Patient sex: M
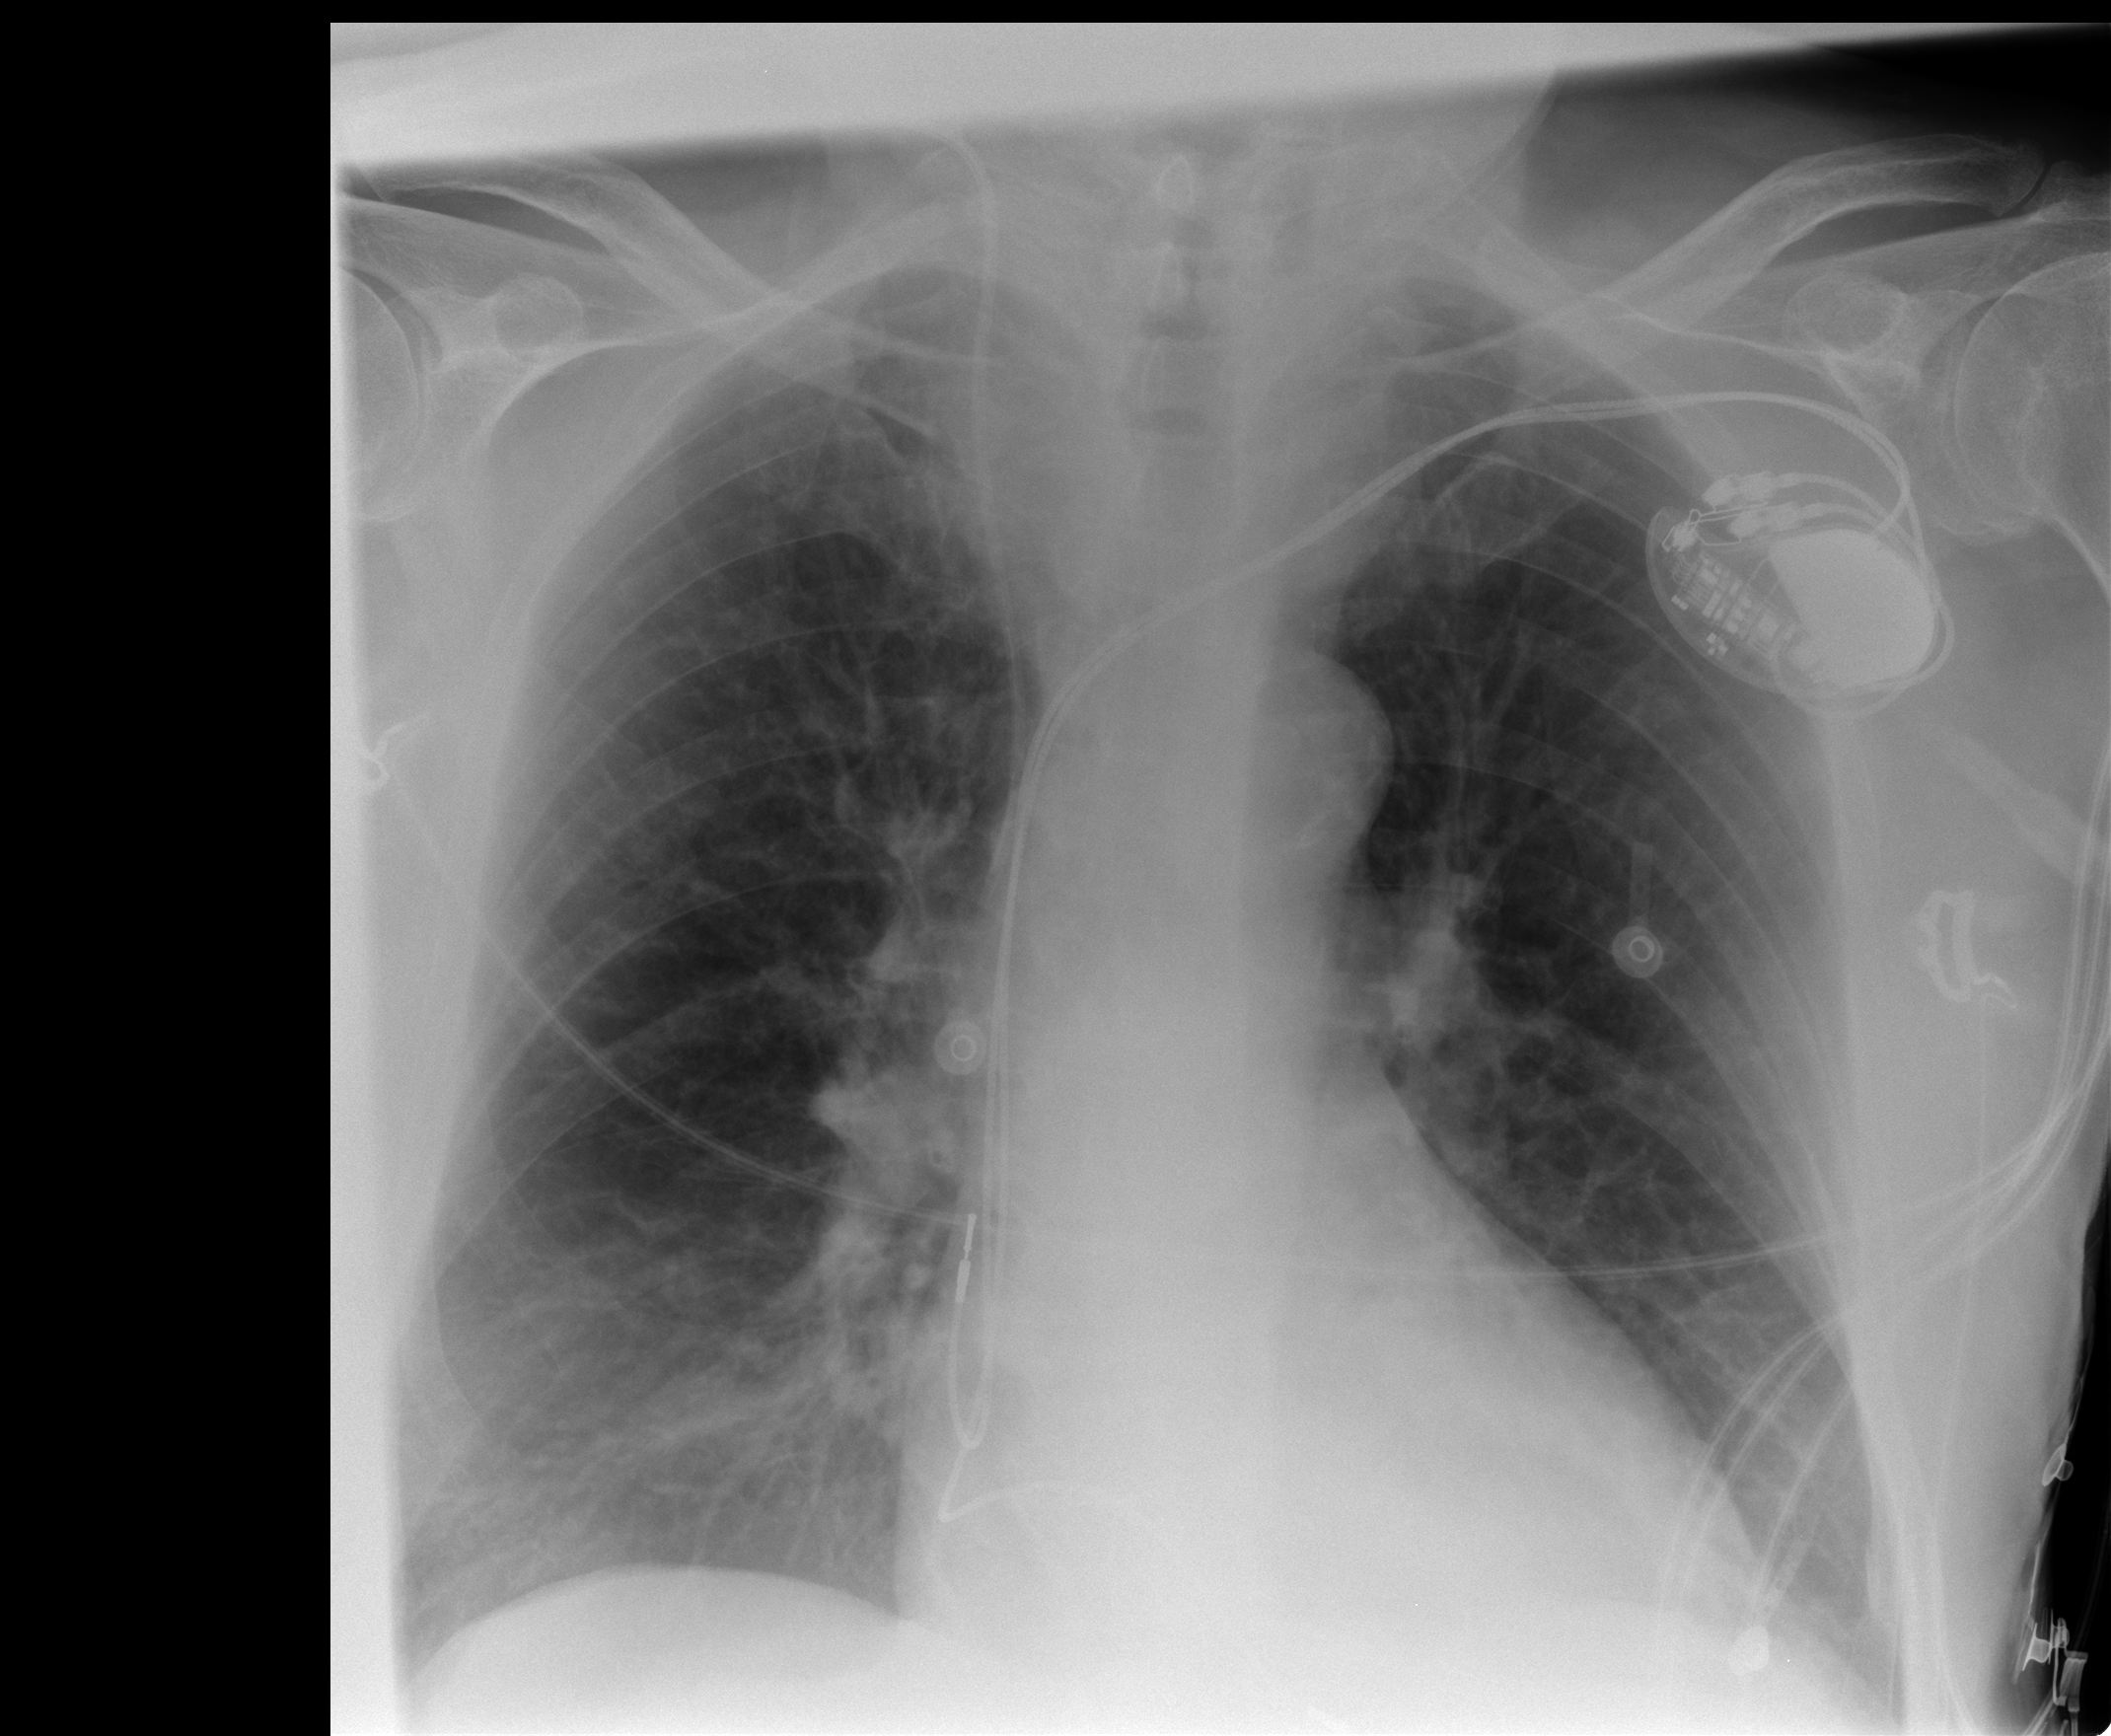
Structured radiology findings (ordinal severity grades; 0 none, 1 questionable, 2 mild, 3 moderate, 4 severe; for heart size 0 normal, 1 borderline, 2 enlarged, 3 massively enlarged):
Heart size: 1
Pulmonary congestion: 0
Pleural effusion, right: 0
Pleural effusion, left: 0
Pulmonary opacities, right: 0
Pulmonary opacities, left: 0
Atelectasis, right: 2
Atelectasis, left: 2